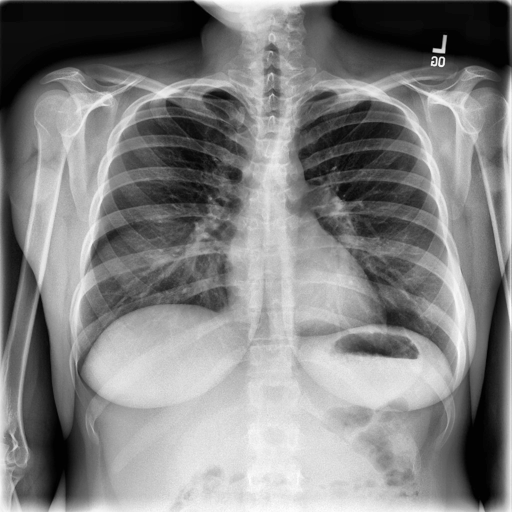
Finding: NORMAL